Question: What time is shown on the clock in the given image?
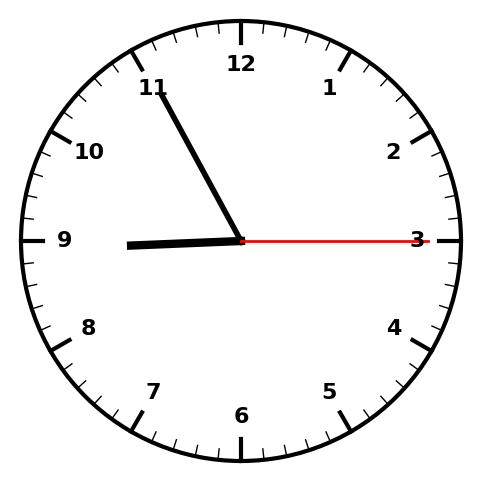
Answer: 08:55:15